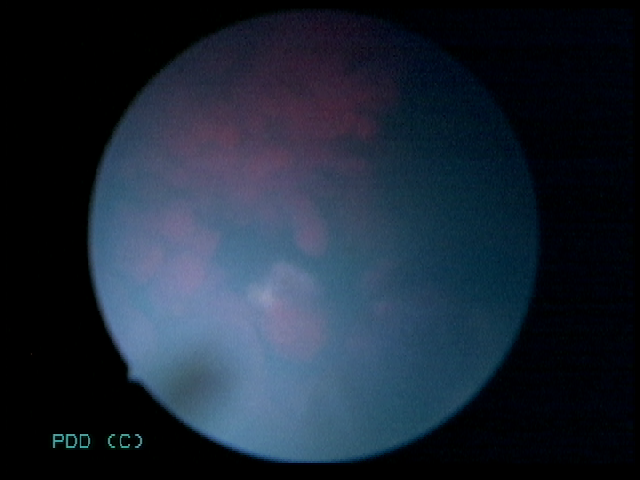
Modality: BLC
Class: Malignant
Subclass: LowGradePapillary
Lesion: Multifocal
Multifocal: 2 to 7
Stage: Ta
Morphology: Papillary
Bladder cancer association: Yes